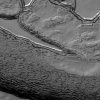
Atmospheric dust classification: not_dusty